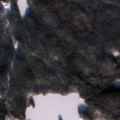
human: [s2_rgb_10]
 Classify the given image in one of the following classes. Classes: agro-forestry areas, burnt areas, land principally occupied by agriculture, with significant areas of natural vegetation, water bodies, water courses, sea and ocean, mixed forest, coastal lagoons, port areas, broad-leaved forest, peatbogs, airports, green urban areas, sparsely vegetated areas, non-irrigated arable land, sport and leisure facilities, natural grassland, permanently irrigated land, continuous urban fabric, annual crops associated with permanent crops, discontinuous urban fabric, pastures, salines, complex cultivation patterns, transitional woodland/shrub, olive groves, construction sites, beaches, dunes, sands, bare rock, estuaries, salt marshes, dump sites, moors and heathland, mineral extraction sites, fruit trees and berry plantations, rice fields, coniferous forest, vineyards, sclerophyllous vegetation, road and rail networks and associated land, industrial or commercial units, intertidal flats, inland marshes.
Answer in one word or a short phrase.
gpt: coniferous forest, water bodies